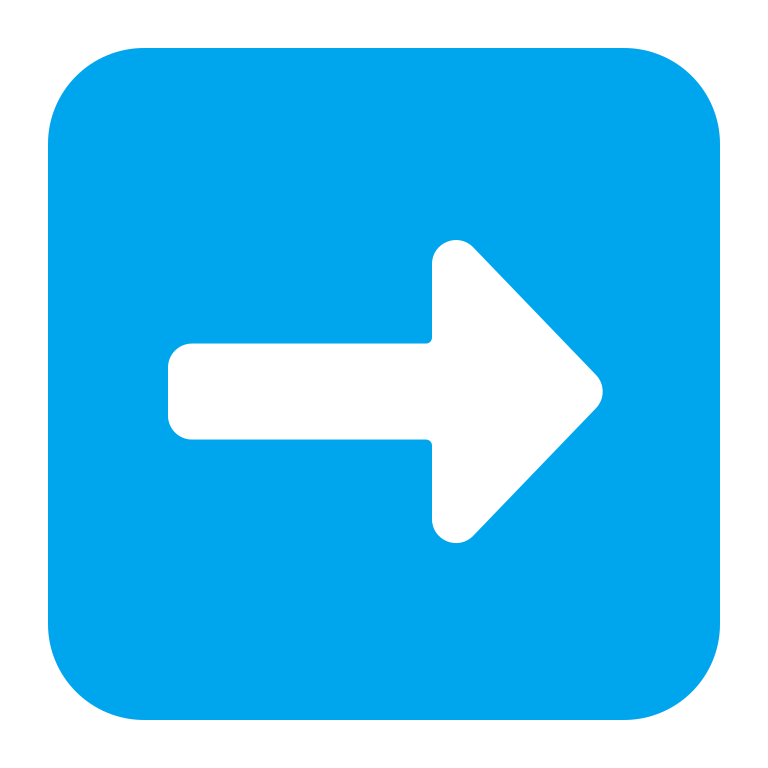
right arrow flat